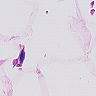
Metastatic tissue present: no